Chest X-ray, PA view. Patient: 53 years old, sex M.
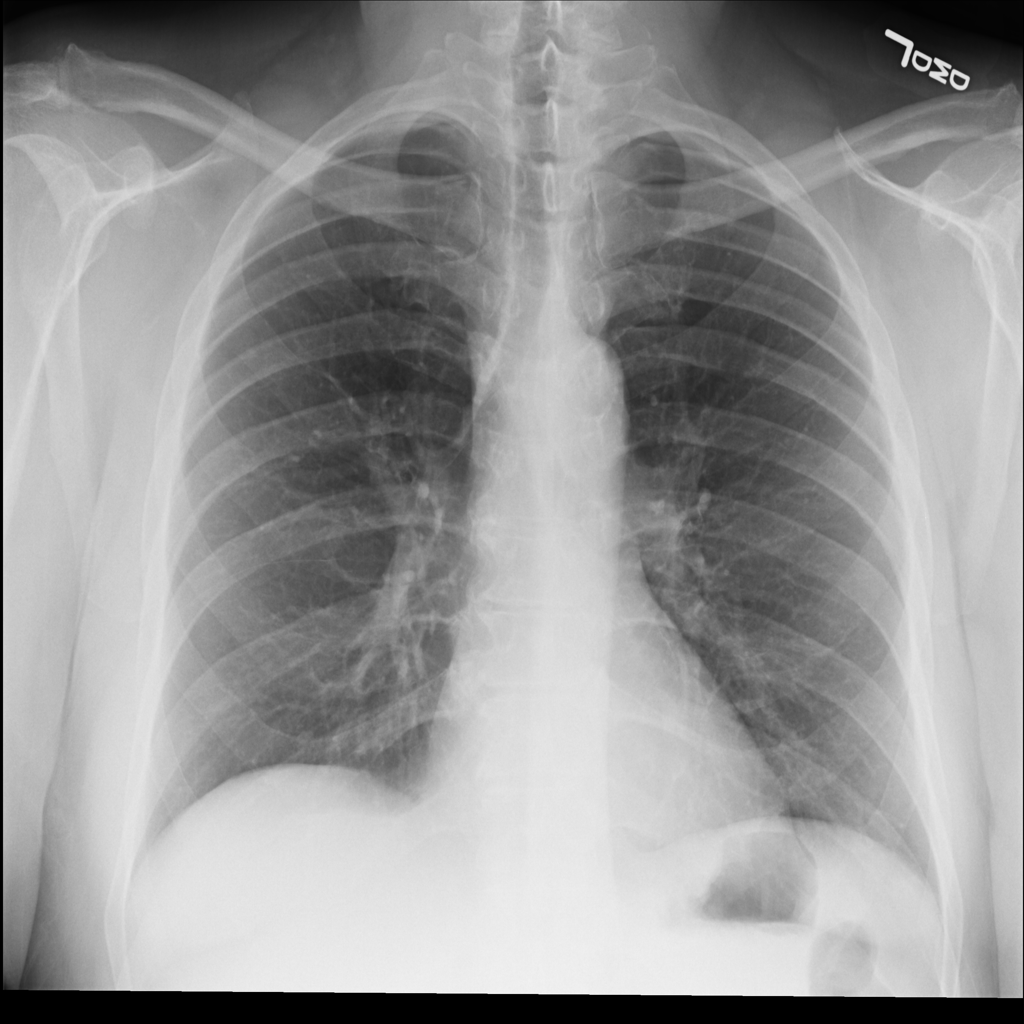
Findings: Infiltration